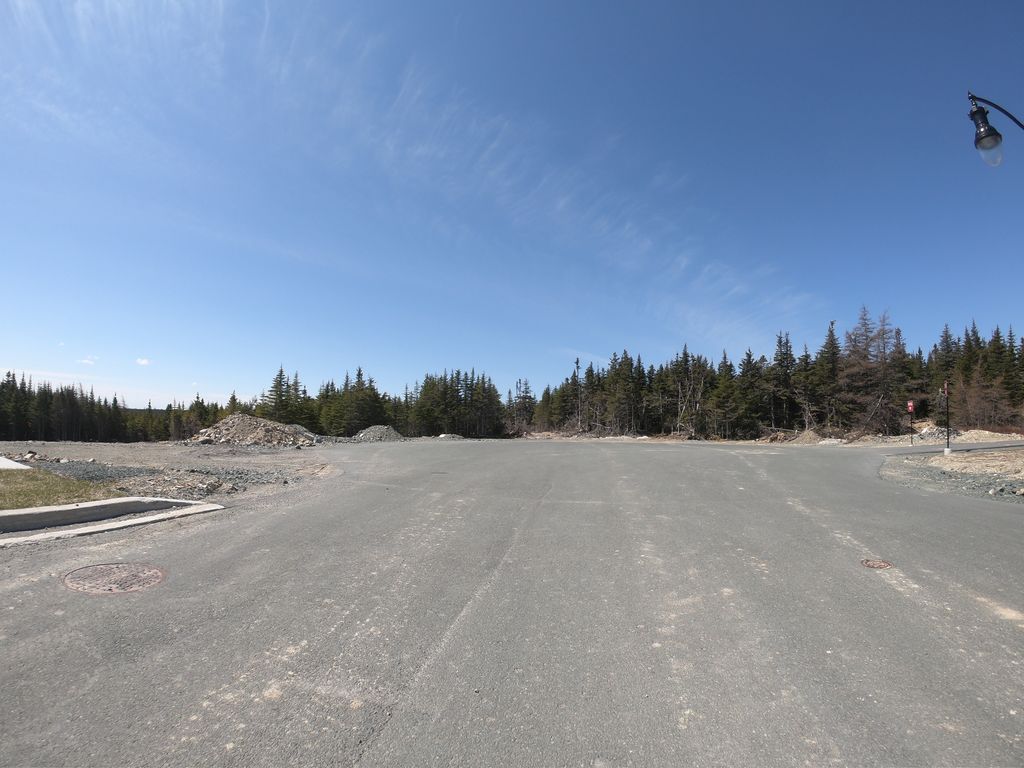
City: st_johns